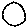
Label: circle